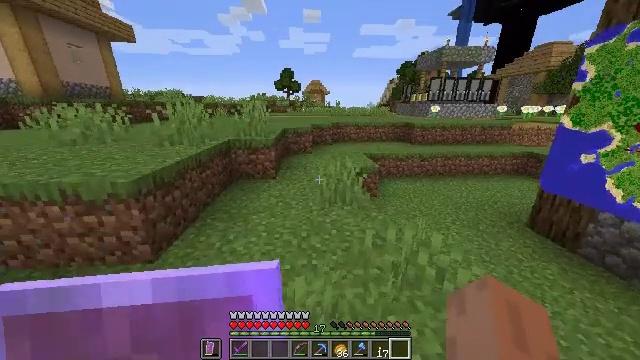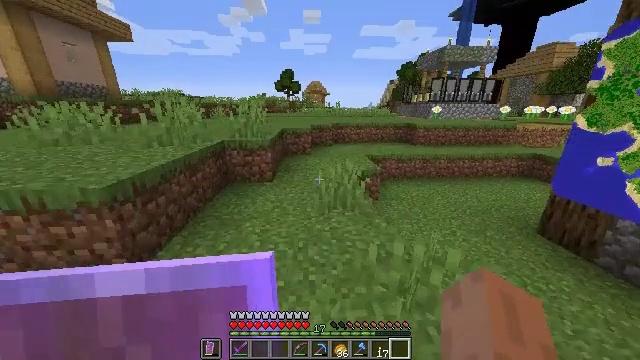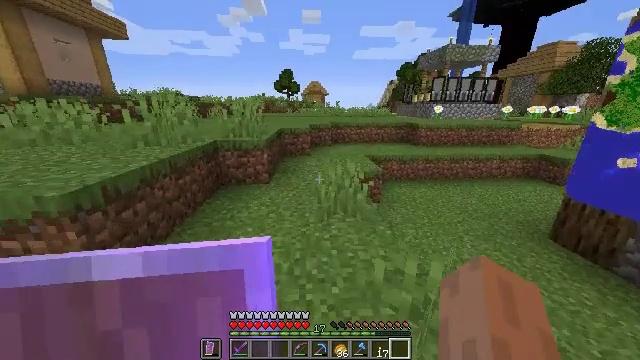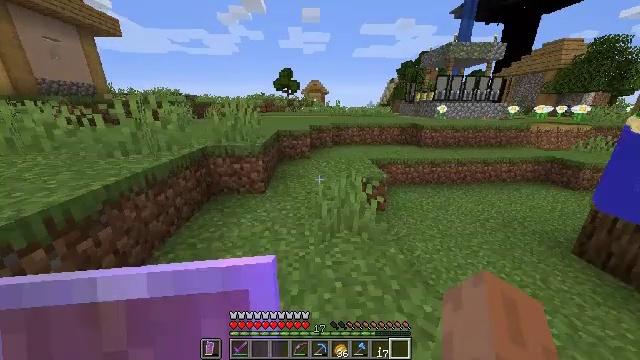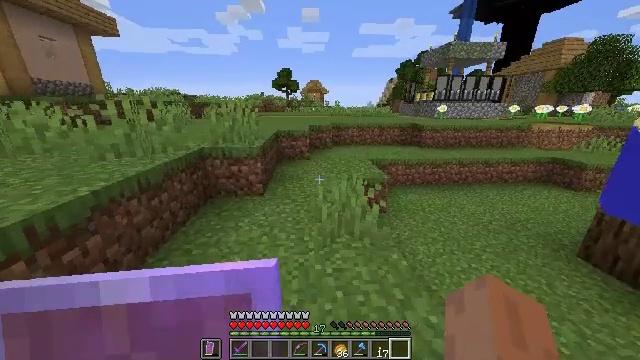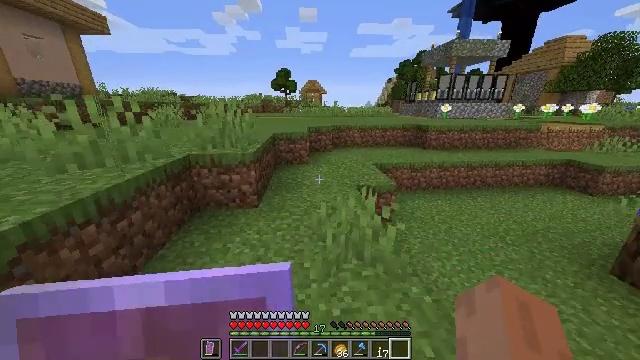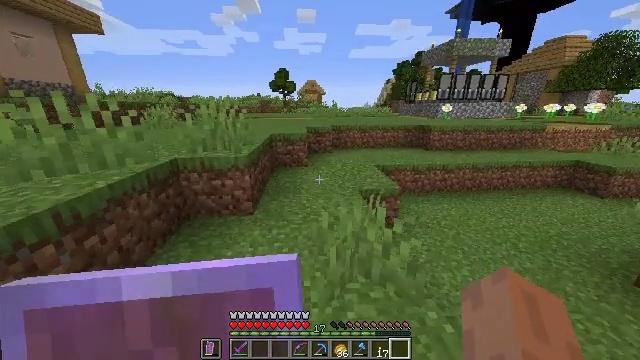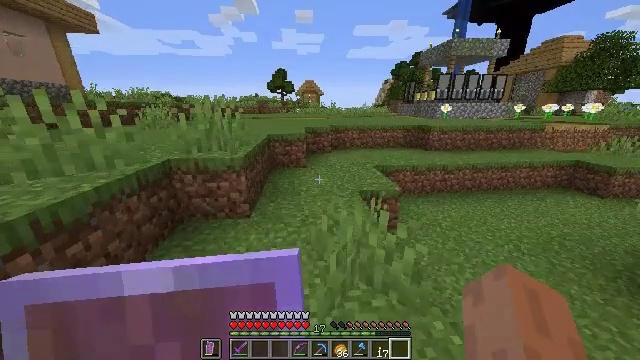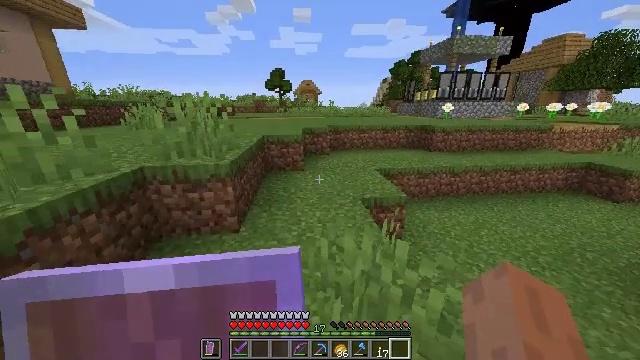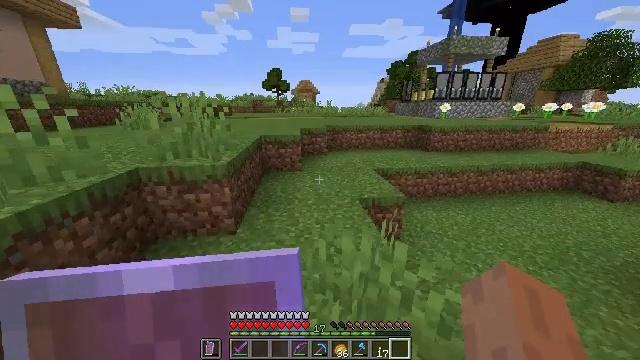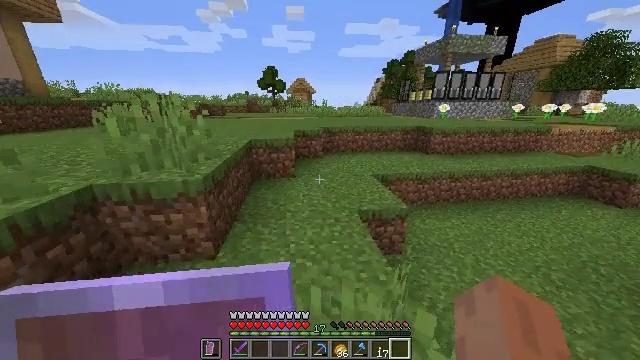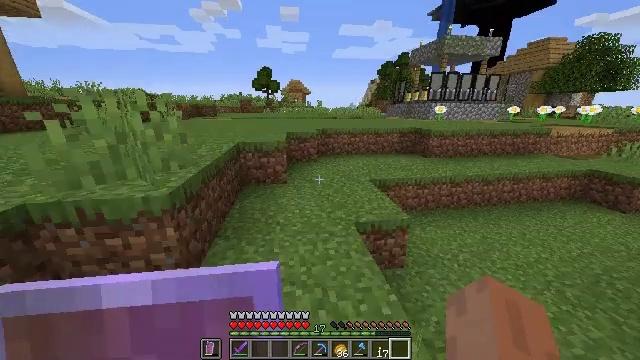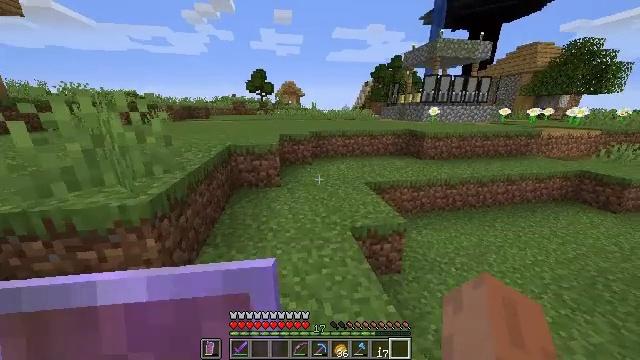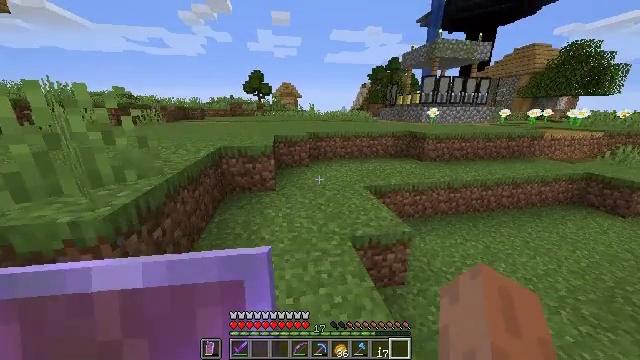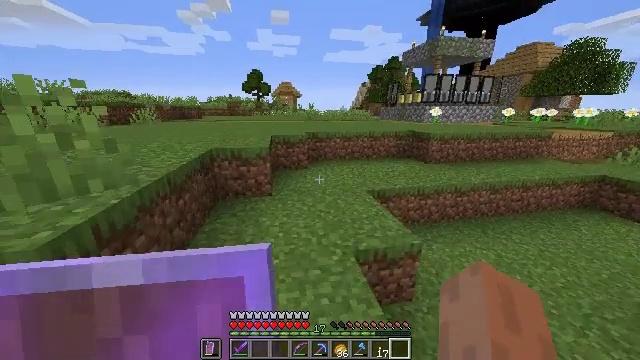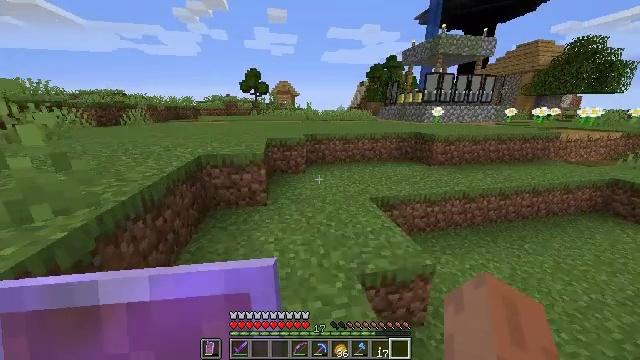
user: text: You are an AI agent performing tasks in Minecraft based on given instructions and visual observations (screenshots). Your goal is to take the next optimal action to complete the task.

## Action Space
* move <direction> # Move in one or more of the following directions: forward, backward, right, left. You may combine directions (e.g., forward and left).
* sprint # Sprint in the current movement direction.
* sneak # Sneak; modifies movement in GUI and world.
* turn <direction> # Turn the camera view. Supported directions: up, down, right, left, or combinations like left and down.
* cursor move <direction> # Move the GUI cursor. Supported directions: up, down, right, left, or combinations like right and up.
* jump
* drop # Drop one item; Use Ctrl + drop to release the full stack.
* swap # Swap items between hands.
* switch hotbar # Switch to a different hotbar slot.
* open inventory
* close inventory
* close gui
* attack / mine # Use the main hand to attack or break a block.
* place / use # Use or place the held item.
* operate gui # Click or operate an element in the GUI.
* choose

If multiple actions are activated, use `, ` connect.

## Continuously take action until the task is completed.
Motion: motion action
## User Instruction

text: Attack the white banner to gather it.
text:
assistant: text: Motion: move forward
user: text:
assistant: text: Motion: move forward
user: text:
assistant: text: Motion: move forward
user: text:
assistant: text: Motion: move forward
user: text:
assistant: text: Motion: move forward
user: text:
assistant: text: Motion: move forward
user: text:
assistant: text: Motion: move forward
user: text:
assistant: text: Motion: move forward
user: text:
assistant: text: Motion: move forward
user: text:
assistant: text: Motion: move forward, turn right
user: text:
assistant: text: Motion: move forward, turn right
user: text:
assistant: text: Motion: move forward, turn right
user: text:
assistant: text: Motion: move forward
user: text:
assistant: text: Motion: move forward
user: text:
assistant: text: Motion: move forward
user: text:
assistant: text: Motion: move forward
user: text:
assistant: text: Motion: move forward
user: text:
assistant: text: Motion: move forward
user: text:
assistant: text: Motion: move forward, turn right
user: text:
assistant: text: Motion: move forward, turn right
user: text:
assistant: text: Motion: move forward, turn right
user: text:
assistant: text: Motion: move forward, turn right
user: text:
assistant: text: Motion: move forward, turn right
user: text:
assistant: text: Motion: move forward, turn right
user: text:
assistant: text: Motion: move forward, turn right
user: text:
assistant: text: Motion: move forward
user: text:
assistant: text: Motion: move forward
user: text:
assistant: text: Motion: move forward
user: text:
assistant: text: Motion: move forward, turn left and down
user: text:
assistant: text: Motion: move forward, turn left and down